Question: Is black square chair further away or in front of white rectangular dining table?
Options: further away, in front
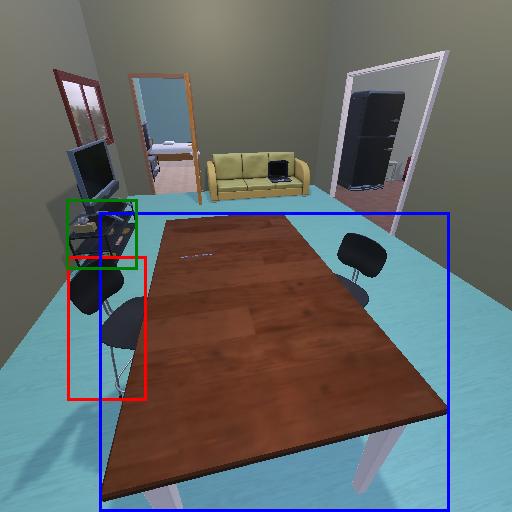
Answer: further away